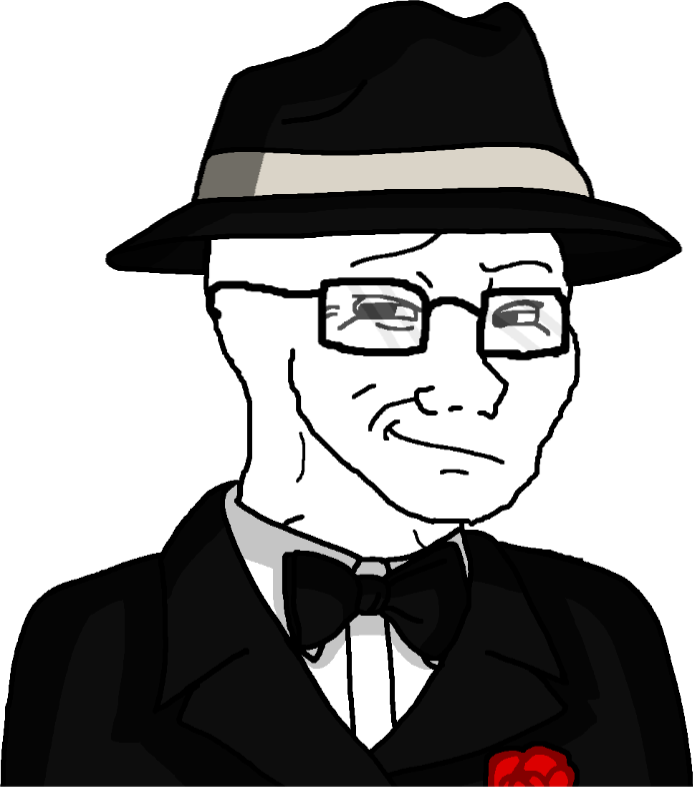
Label: 5_Smugjak